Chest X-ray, PA view. Patient: 44 years old, sex F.
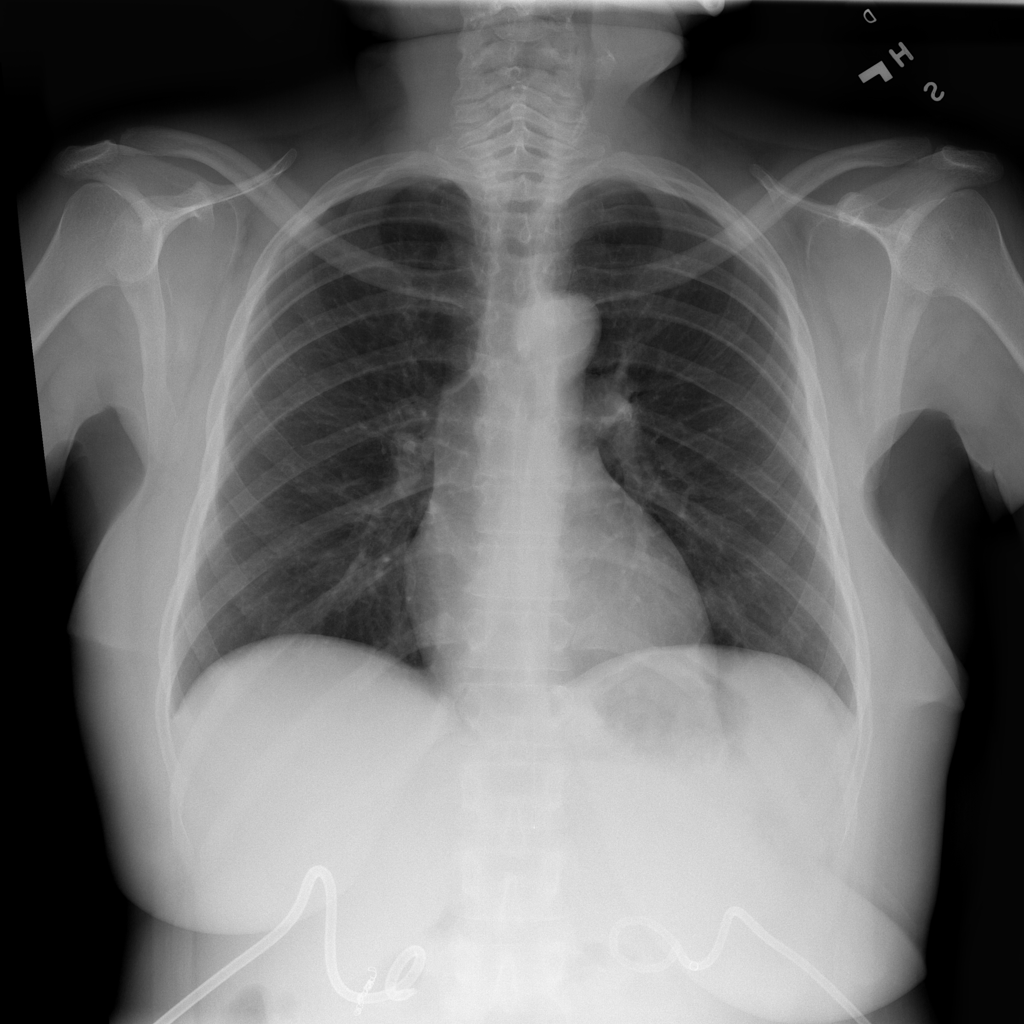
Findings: No Finding